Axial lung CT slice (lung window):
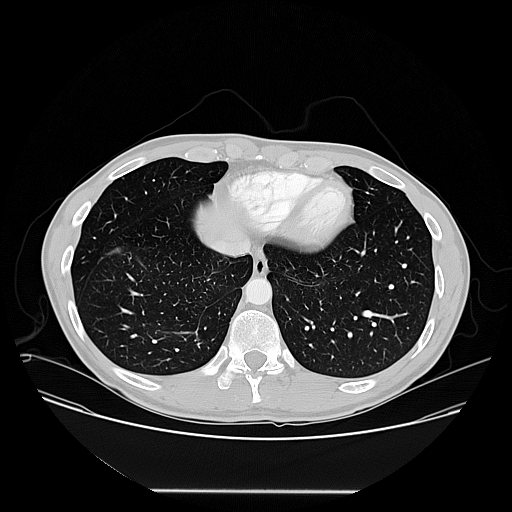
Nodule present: no